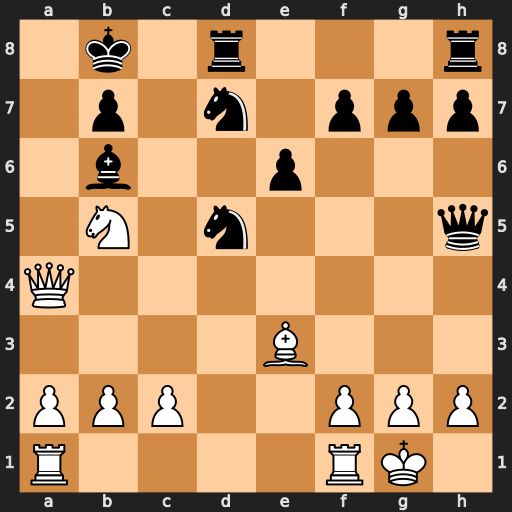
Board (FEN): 1k1r3r/1p1n1ppp/1b2p3/1N1n3q/Q7/4B3/PPP2PPP/R4RK1
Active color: w
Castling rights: -
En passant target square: -
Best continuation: Bxb6 N7xb6 Qa7+